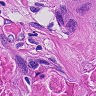
Metastatic tissue present: yes